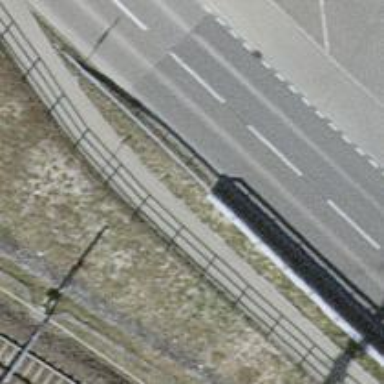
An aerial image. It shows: Guard rail.